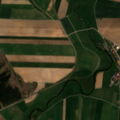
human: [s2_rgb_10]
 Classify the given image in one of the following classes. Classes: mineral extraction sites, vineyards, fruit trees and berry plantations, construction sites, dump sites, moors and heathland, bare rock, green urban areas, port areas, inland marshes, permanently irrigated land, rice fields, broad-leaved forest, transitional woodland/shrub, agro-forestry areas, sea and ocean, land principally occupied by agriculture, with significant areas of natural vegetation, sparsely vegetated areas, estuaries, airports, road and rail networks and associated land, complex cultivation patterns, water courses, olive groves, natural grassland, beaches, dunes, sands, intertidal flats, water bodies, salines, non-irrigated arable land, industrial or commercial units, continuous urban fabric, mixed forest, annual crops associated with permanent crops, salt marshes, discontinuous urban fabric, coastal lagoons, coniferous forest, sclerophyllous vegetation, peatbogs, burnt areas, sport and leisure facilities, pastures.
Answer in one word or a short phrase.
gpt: discontinuous urban fabric, non-irrigated arable land, land principally occupied by agriculture, with significant areas of natural vegetation, coniferous forest